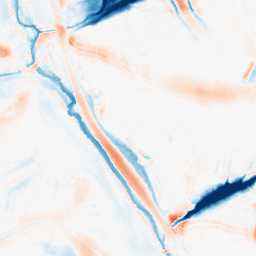
Category: morphological
Decomposition family: morphological
Decomposition parameters: operation: average
size: 20
Upsampling method: sinc_hamming
Upsampling parameters: scale: 8
kernel_size: 16
Upsampling scale: 8